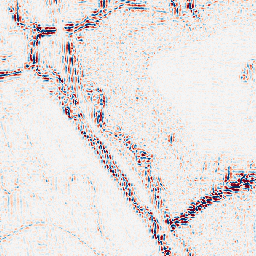
Category: wavelet
Decomposition family: wavelet_reverse_biorthogonal
Decomposition parameters: wavelet: rbio2.4
level: 2
Upsampling method: sinc_hamming
Upsampling parameters: scale: 4
kernel_size: 8
Upsampling scale: 4